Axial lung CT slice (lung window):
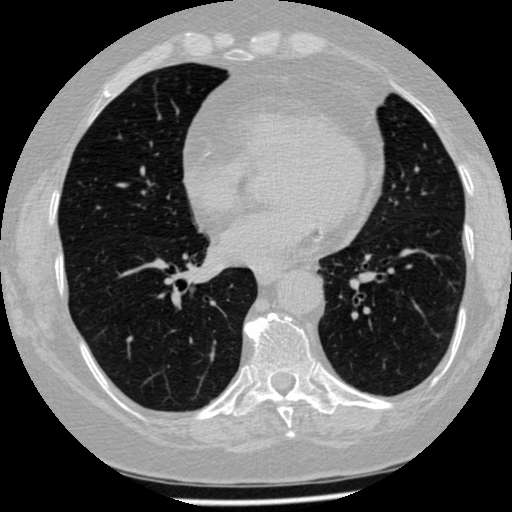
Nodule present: no